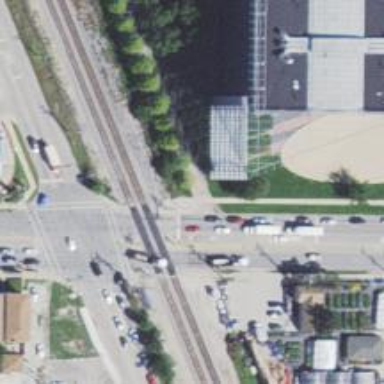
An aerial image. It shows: Railway crossing.